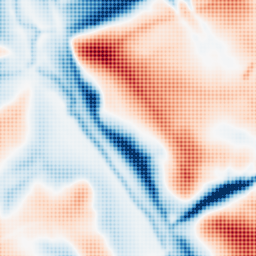
Category: multiscale
Decomposition family: dog_multiscale
Decomposition parameters: sigma_ratio: 1.6
n_scales: 5
base_sigma: 2
Upsampling method: sinc_hamming
Upsampling parameters: scale: 8
kernel_size: 8
Upsampling scale: 8